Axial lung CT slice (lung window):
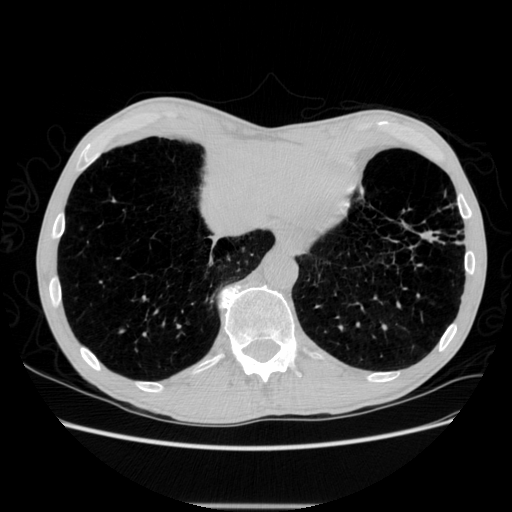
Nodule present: no